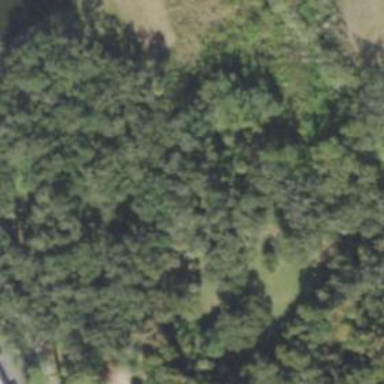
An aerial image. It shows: Mixed woodland with various types of leaves.